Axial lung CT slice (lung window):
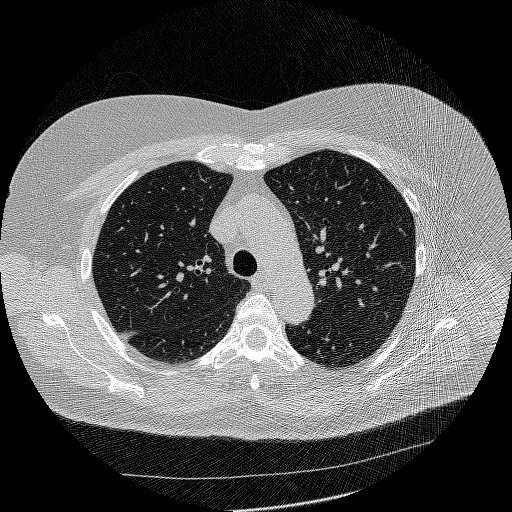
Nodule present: no